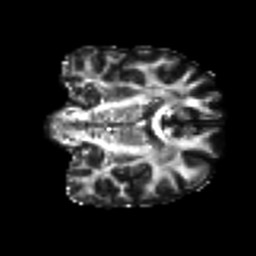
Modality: FA
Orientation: coronal
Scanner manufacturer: siemens
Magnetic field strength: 3 T
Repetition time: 9.6 s
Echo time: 0.077 s